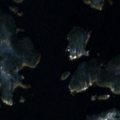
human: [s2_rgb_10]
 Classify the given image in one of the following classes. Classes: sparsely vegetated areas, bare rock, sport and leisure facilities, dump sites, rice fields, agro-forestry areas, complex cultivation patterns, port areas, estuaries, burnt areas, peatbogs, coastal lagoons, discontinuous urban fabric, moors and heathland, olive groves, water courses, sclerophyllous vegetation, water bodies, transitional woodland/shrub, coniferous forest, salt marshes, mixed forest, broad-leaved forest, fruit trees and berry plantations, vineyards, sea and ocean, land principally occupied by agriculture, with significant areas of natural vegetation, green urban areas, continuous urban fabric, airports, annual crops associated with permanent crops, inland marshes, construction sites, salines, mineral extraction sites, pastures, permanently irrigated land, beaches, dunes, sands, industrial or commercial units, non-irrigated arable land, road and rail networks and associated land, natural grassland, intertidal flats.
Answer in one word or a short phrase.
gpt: coniferous forest, water bodies